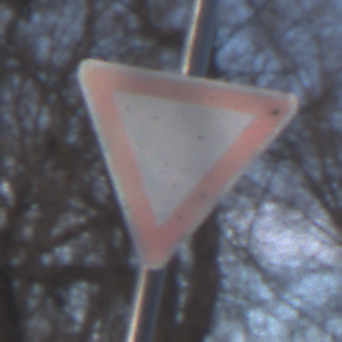
Verkehrszeichen: VorfahrtGewaehren
Umgebung: Outdoor, Nature
Tageszeit: MorningAfternoon
Wetter: PartlyCloudy
Licht: Natural
Jahreszeit: NotSpecified
Kontrast: HighContrast